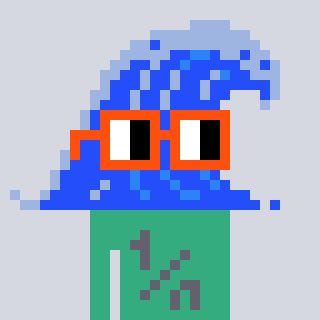
a pixel art character with square orange glasses, a wave-shaped head and a teal-colored body on a cool background